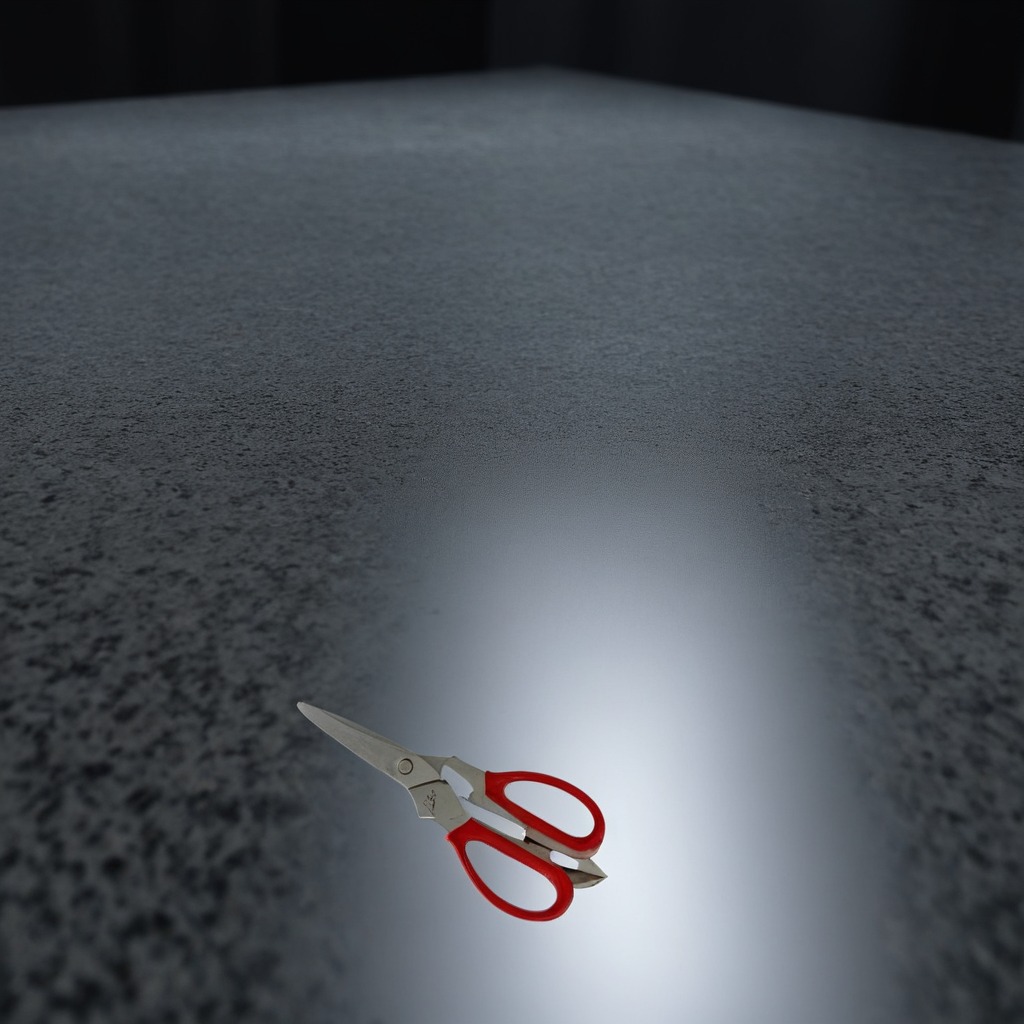
A scissor is lying on a clean granite table inside a workshop at night dim ambient light soft shadows worn but